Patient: sex M, age 38
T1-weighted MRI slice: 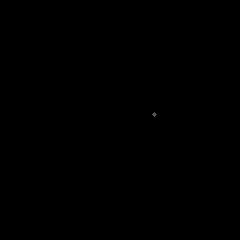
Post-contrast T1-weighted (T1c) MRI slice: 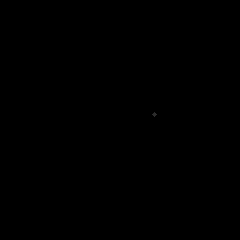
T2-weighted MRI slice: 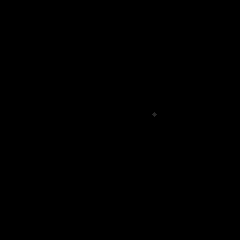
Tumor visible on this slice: no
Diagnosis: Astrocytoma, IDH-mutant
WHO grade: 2